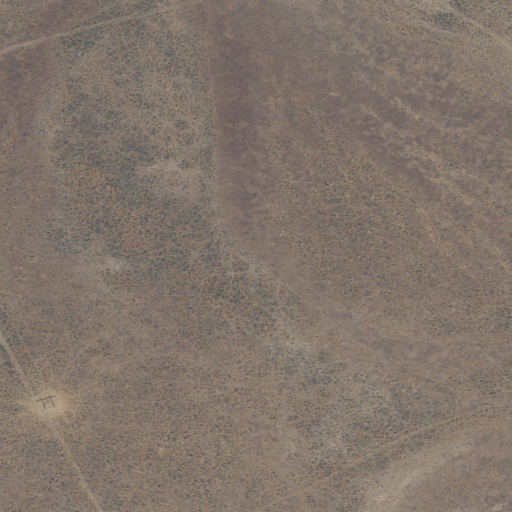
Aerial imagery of mountains in Oregon named Farley Hills containing only shrub